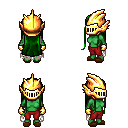
a pixel art fantasy rpg character, female body template, orc, green skin, gray tattered cape, red pants, green extra-long hairstyle, gold helm, gold gloves, brown slippers, four views (front, back, left, right), 2x2 character sprite sheet, small pixel art, hard edges, no anti-aliasing